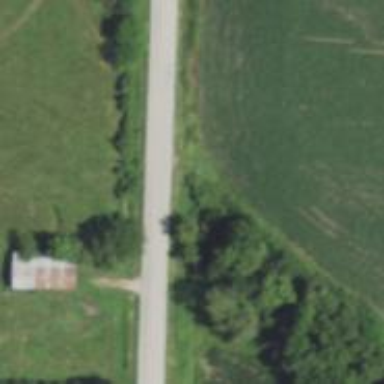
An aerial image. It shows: Culvert tunnel.